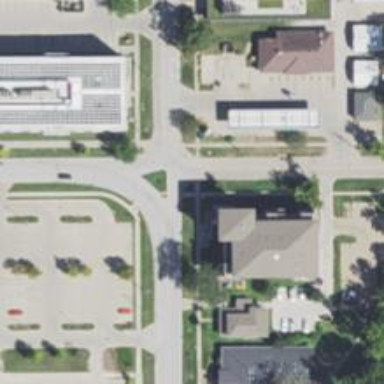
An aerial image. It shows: Tertiary road with sidewalk on the left.